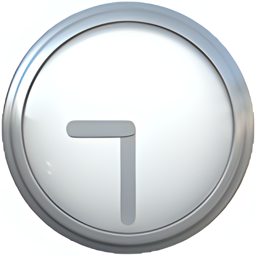
Name: clock face nine thirty
Emoji: 🕤
Group: Travel & Places
Sub-group: time